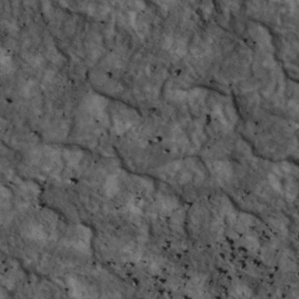
Label: non_frost